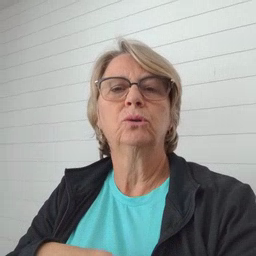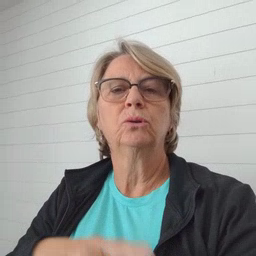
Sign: scissors